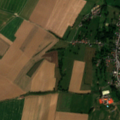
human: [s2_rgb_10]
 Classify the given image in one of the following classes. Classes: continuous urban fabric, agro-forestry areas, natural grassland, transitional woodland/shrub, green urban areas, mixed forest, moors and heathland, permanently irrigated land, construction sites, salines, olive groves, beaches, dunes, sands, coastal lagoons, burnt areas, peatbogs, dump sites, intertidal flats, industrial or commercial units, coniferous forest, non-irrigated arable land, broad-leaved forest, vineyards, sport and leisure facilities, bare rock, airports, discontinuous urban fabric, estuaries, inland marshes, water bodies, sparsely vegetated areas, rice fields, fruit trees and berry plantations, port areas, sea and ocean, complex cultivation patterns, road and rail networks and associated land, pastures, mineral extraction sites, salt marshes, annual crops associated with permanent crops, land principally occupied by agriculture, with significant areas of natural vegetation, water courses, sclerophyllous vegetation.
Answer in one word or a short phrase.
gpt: discontinuous urban fabric, non-irrigated arable land, pastures, land principally occupied by agriculture, with significant areas of natural vegetation